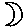
Label: moon